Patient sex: F
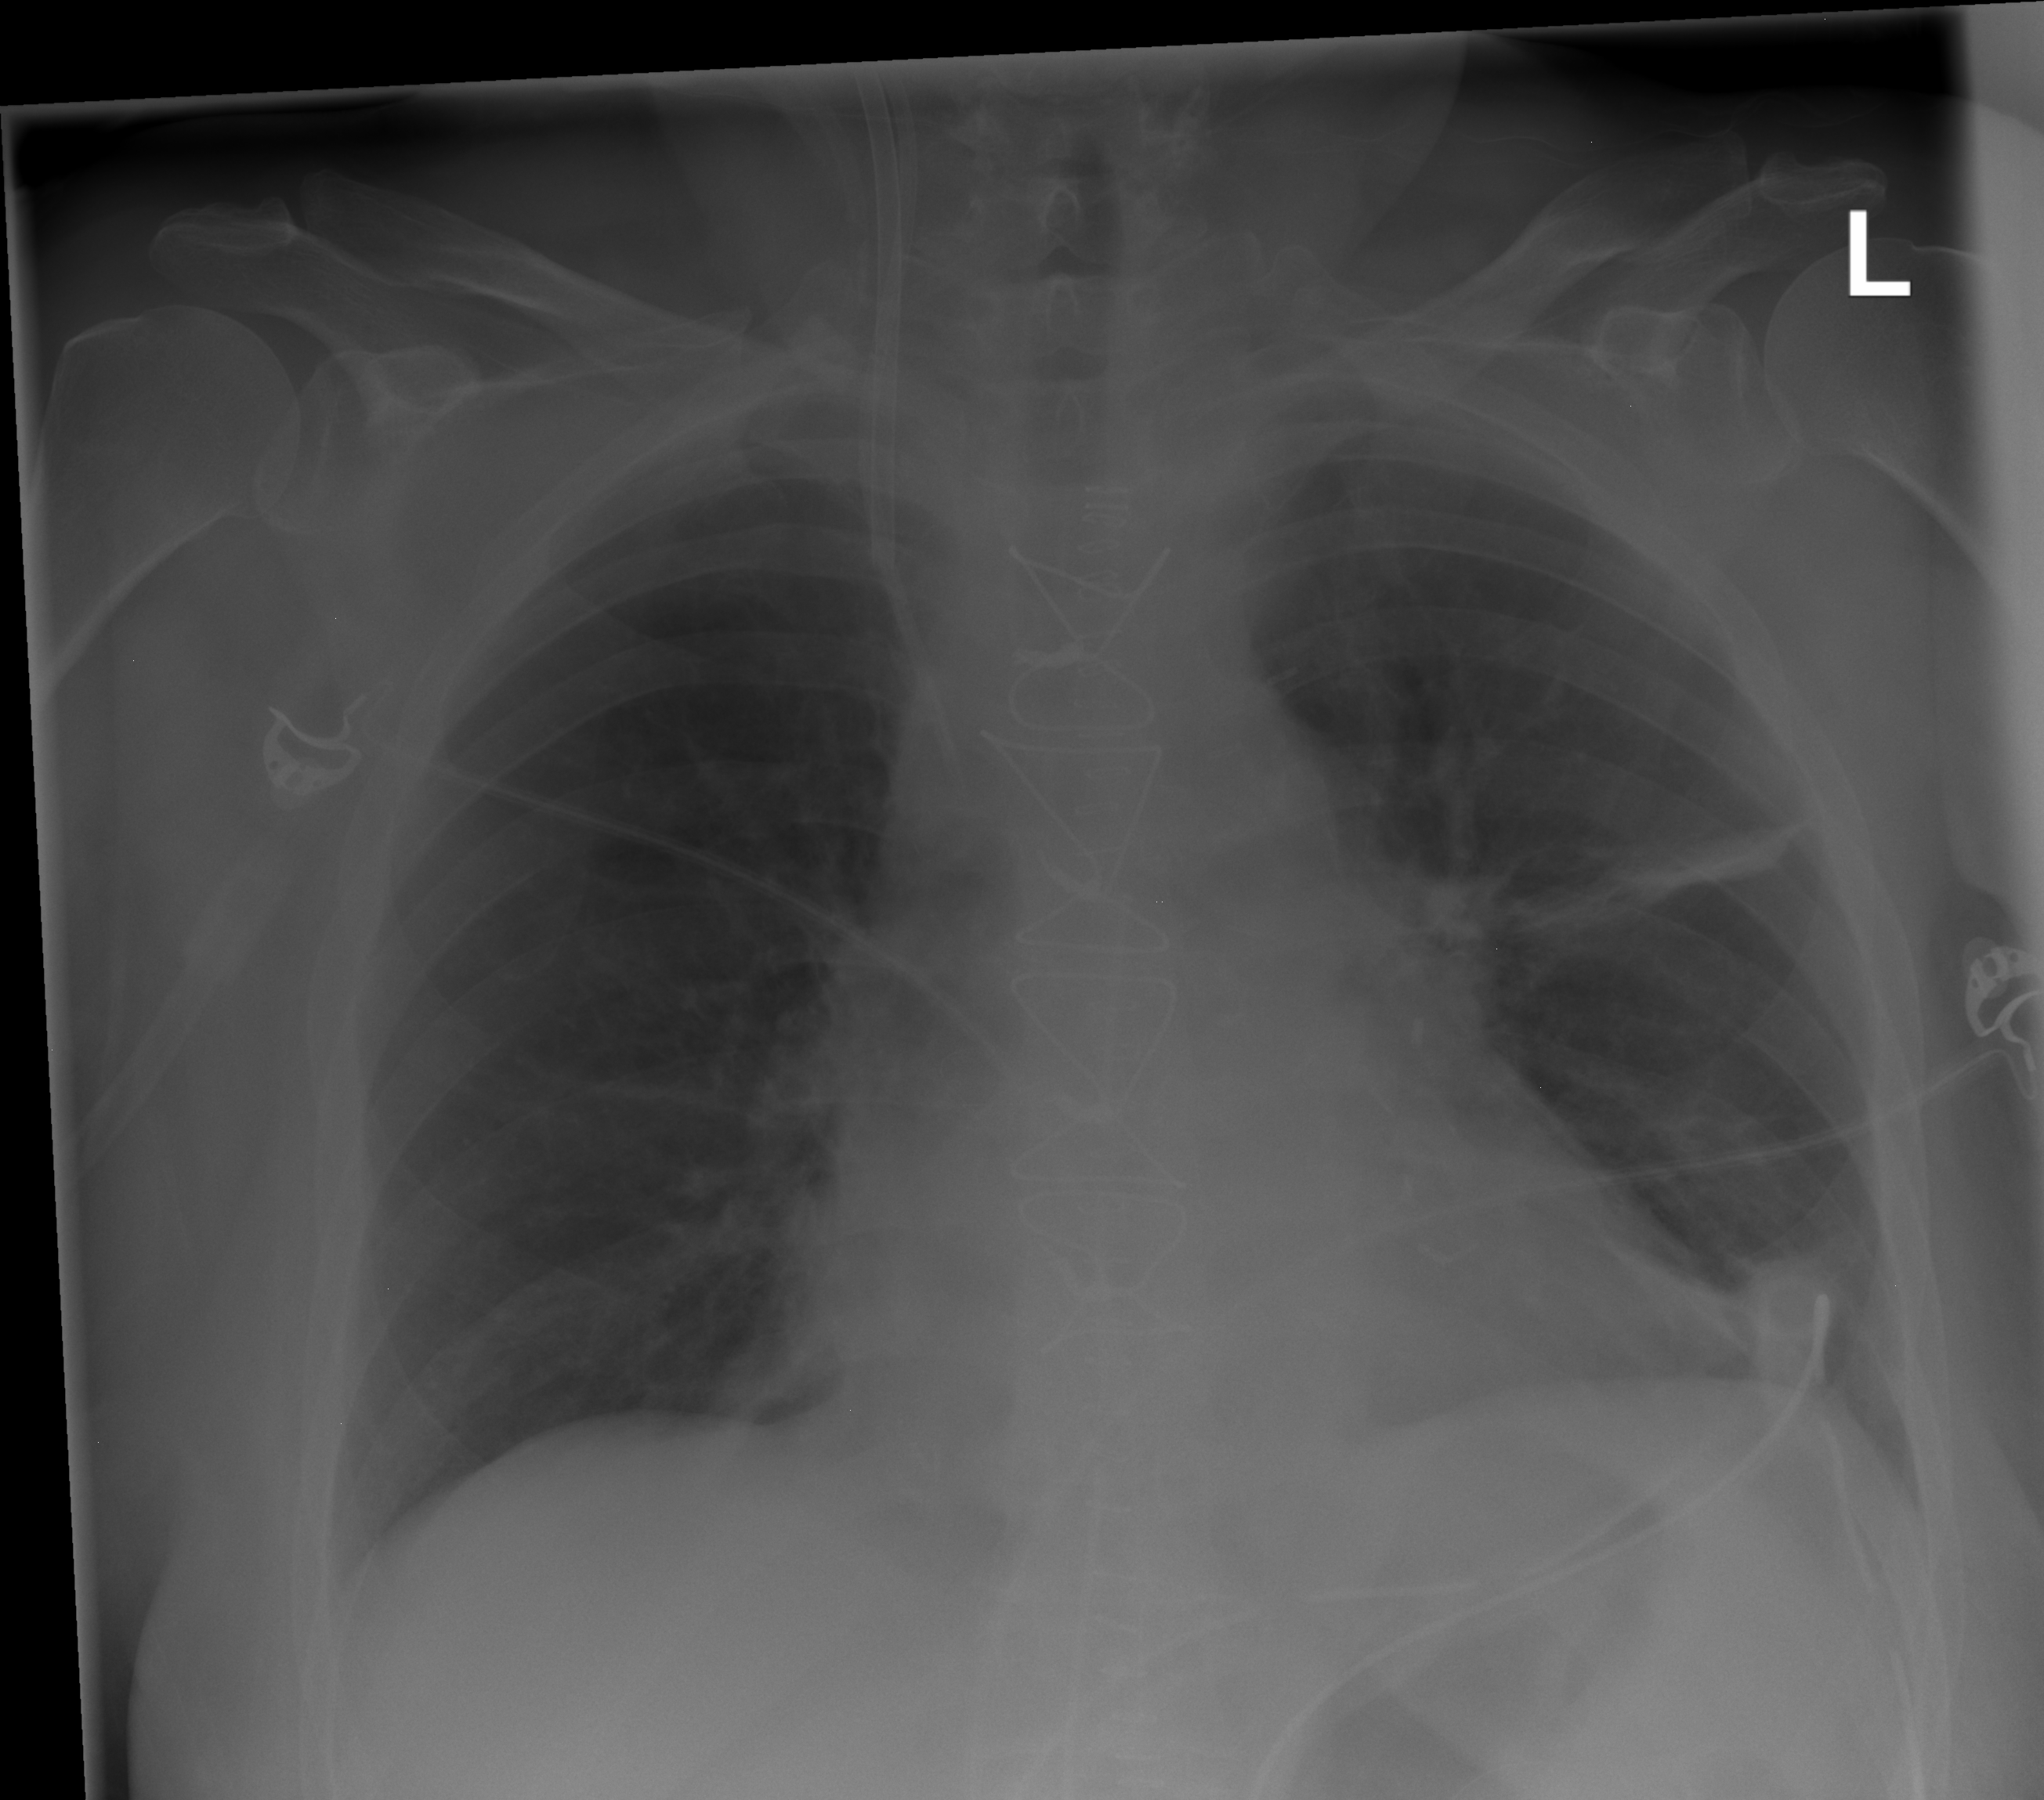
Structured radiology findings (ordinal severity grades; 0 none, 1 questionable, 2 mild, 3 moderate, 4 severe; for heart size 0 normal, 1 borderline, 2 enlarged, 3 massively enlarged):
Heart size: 0
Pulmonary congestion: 0
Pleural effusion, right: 0
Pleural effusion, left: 0
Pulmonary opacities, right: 0
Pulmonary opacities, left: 0
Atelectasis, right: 0
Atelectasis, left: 2